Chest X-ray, AP view. Patient: 33 years old, sex M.
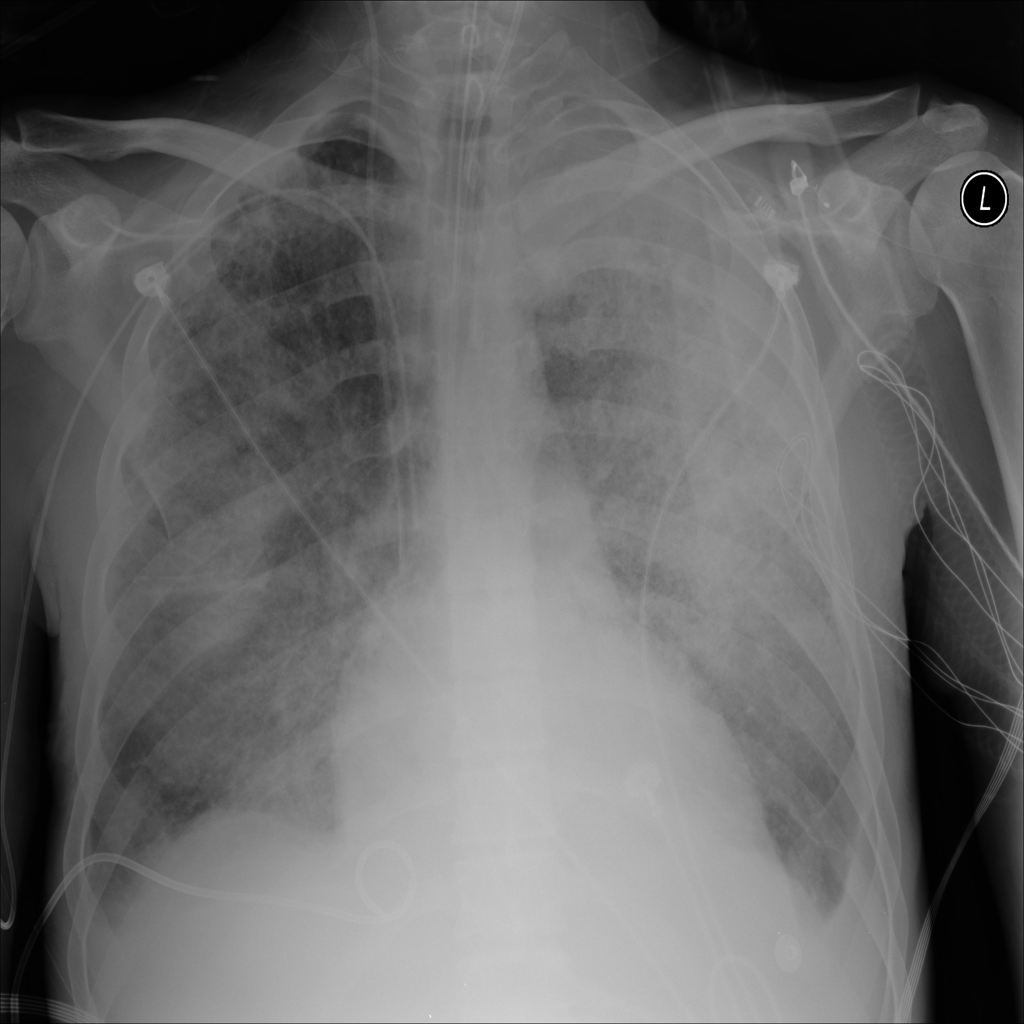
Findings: Effusion, Infiltration, Pneumothorax